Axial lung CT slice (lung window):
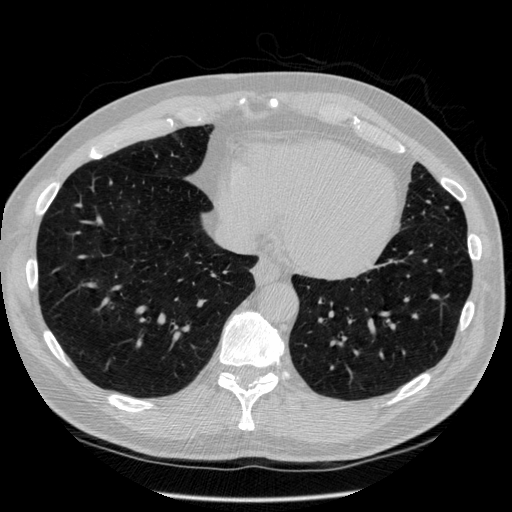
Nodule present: no